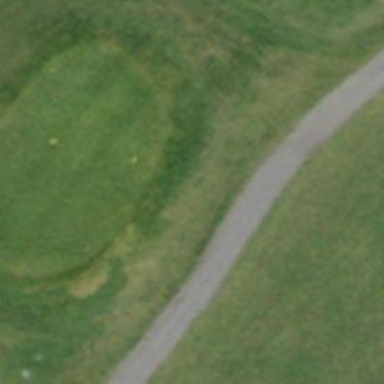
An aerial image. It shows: Grassy area designated as golf tee.